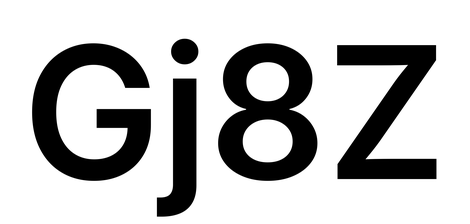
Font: Inter_SemiBold